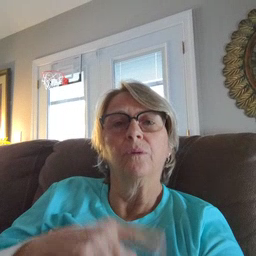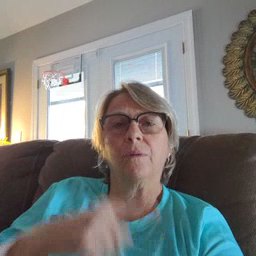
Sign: there